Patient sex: F
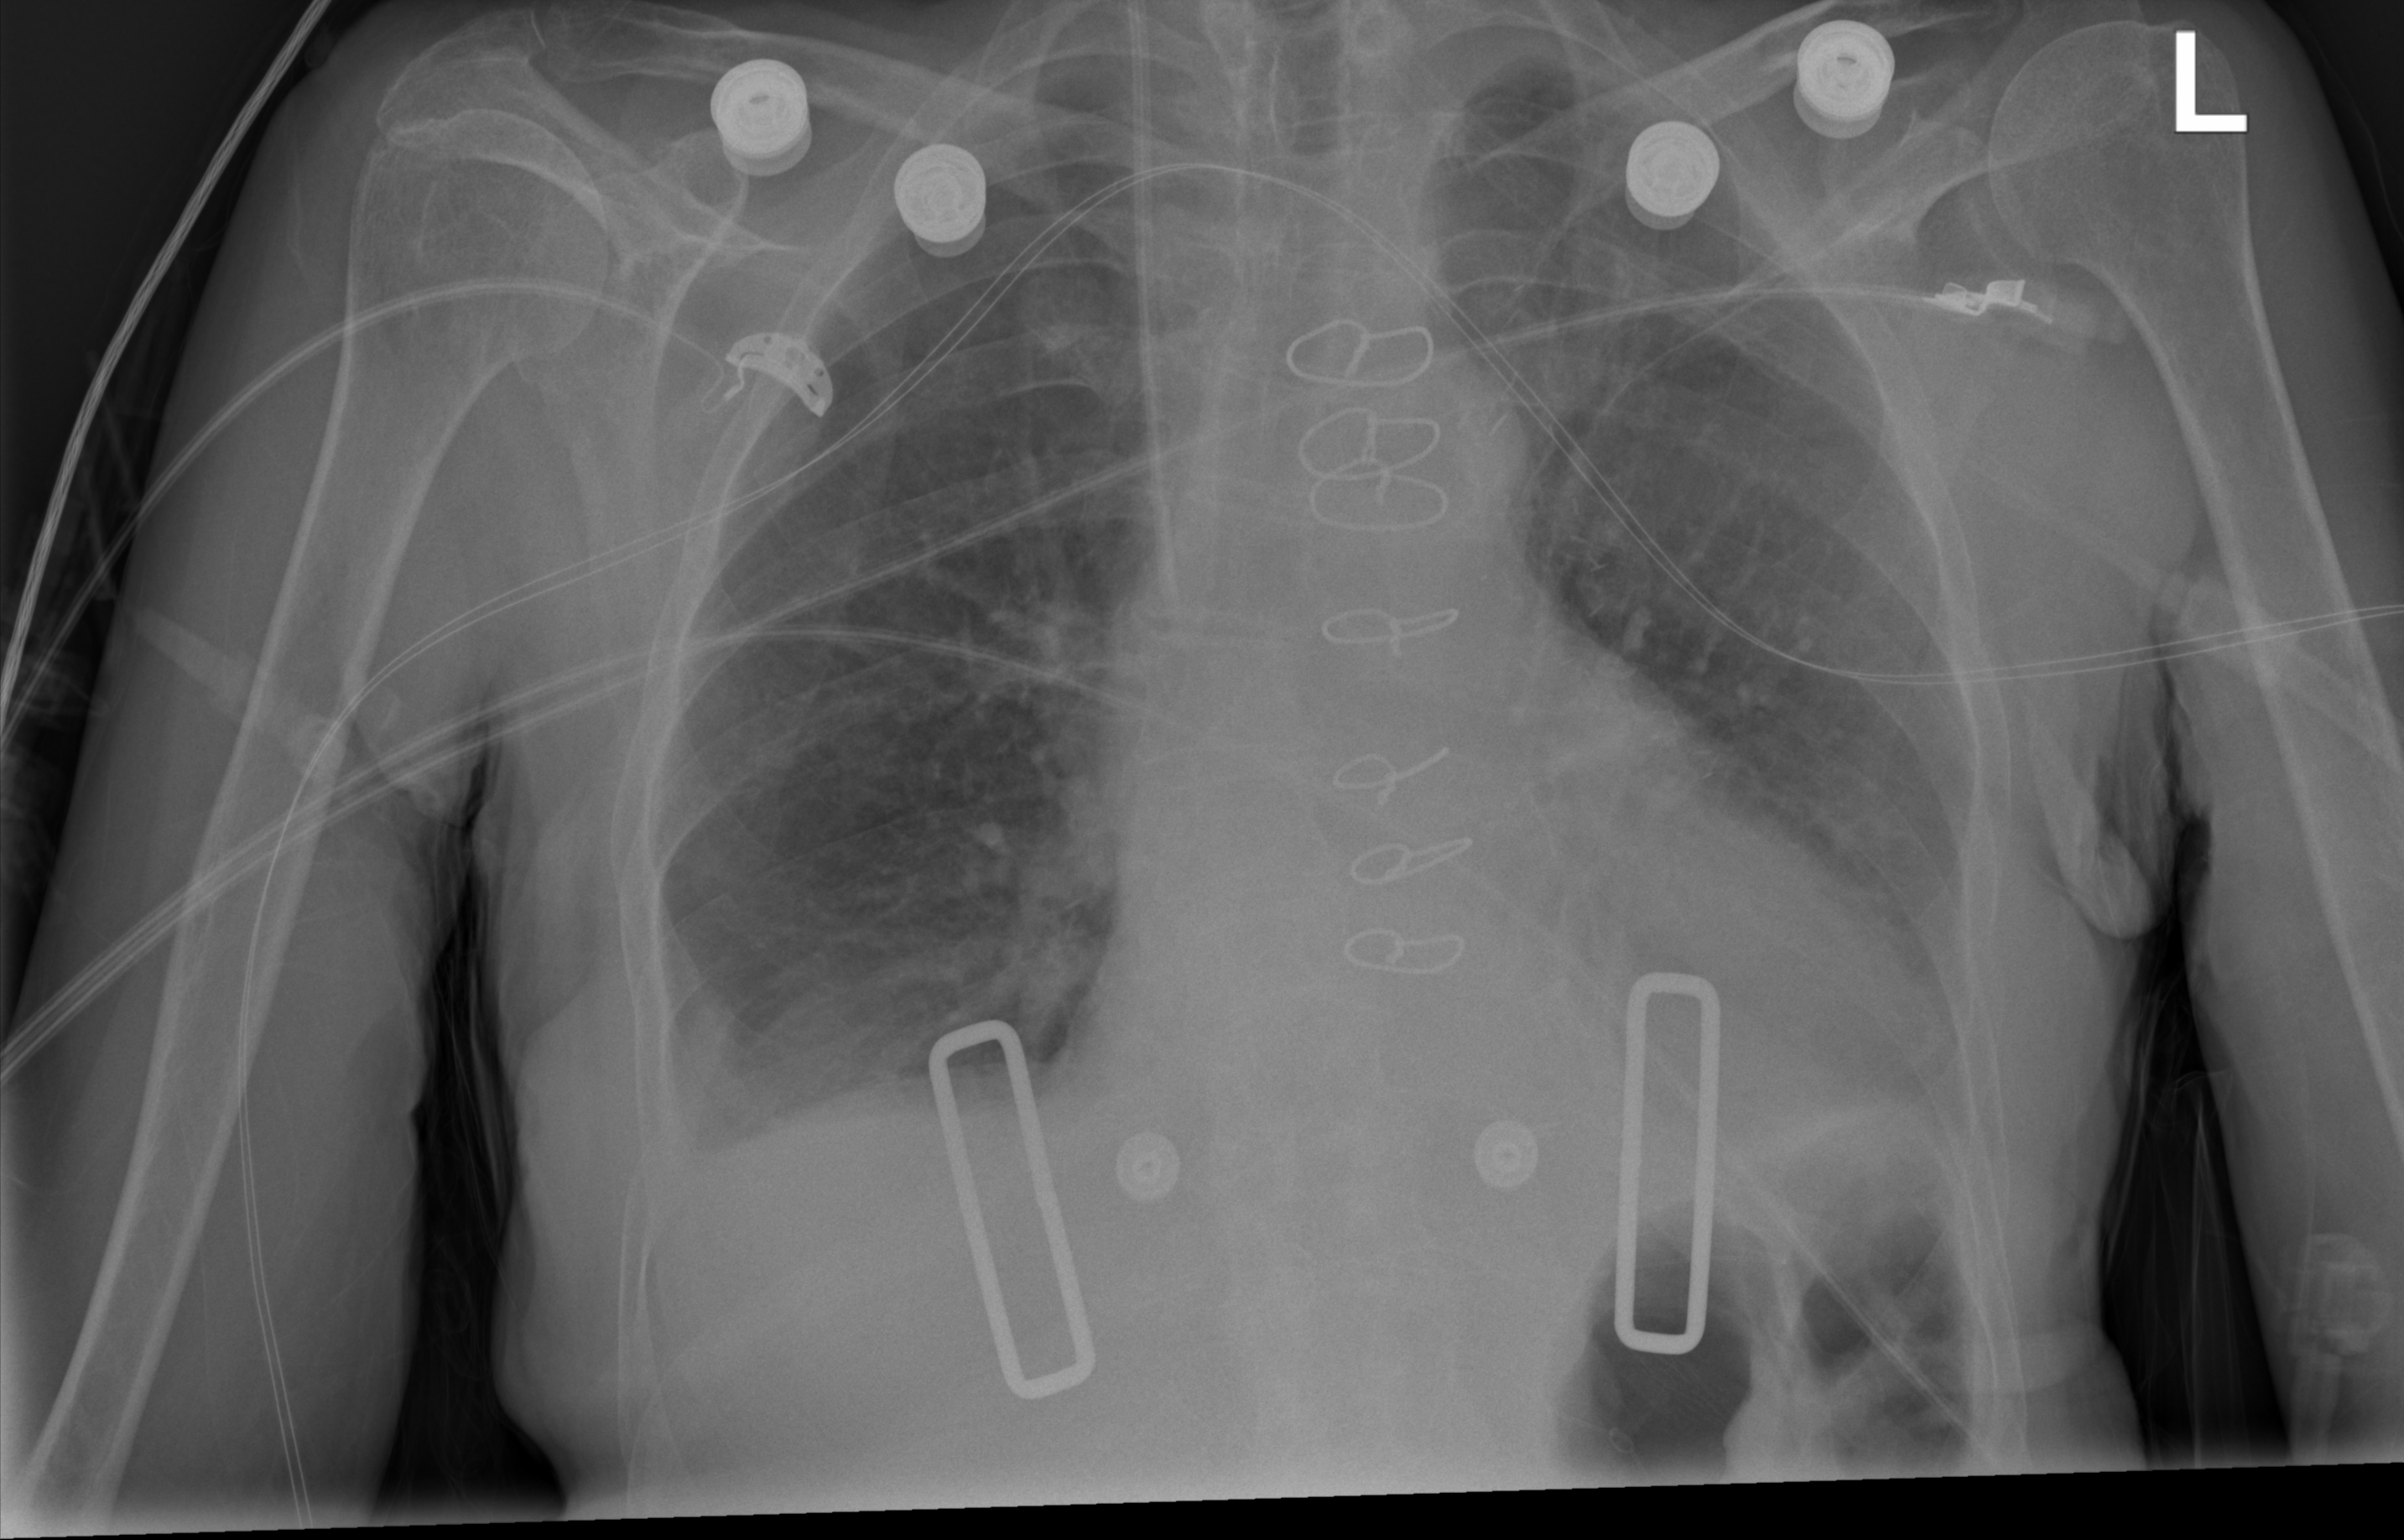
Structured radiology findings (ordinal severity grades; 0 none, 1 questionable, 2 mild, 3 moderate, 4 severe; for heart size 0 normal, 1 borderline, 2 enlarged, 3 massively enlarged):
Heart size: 1
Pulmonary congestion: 0
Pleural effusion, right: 2
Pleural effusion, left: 2
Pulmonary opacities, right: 0
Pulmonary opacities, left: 0
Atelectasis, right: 2
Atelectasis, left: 2